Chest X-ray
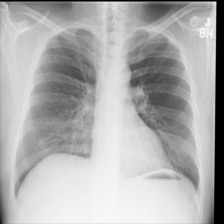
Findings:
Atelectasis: negative
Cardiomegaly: negative
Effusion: negative
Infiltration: negative
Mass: negative
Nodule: negative
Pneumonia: negative
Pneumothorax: negative
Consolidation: negative
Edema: negative
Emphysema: negative
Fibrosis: negative
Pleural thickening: negative
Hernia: negative